Field crop: maize
Growth stage: 2
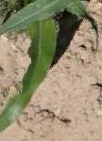
Species: maize